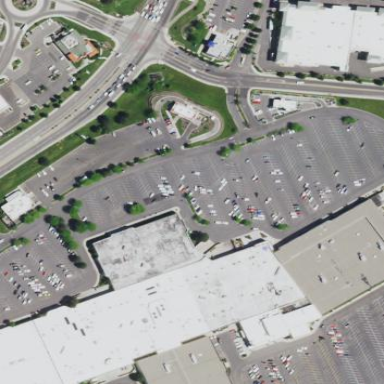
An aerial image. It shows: Mall building.